Question: I wrote this simple code to try out the new Objective-C literal syntax for 'NSArray's:
'''
NSArray *array = @[@"foo"];
NSLog(@"%@", array[0]);
'''
The first line works fine, but the subscripting results in an error:
> Expected method to read array element not found on object of type 'NSArray *'
Just wondering if I have done something wrong, or if the literals haven't been fully implemented yet. I'm compiling with Apple LLVM 4.0 and using the iOS 5 SDK.
Here's a screenshot of the error, too.

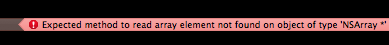
Answer: You've got to be compiling with the iOS 6 or OS X 10.8 SDKs -- otherwise Foundation objects don't have the necessary methods for the subscripting bit of the literal syntax.* Specifically in this case, the subscripting expects 'objectAtIndexedSubscript:' to be implemented by 'NSArray', and that's a new method that was created to interact with this compiler feature. The parts of the new syntax that just have to do with object creation should work fine, though -- I don't believe that requires any new methods.
Further reading at <URL>
---
*I base this on a bit of research performed by borrrden: <URL>